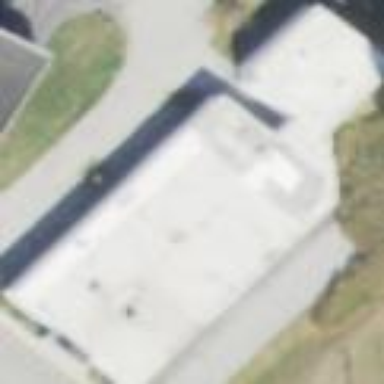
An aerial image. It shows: Building.